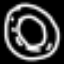
Label: donut